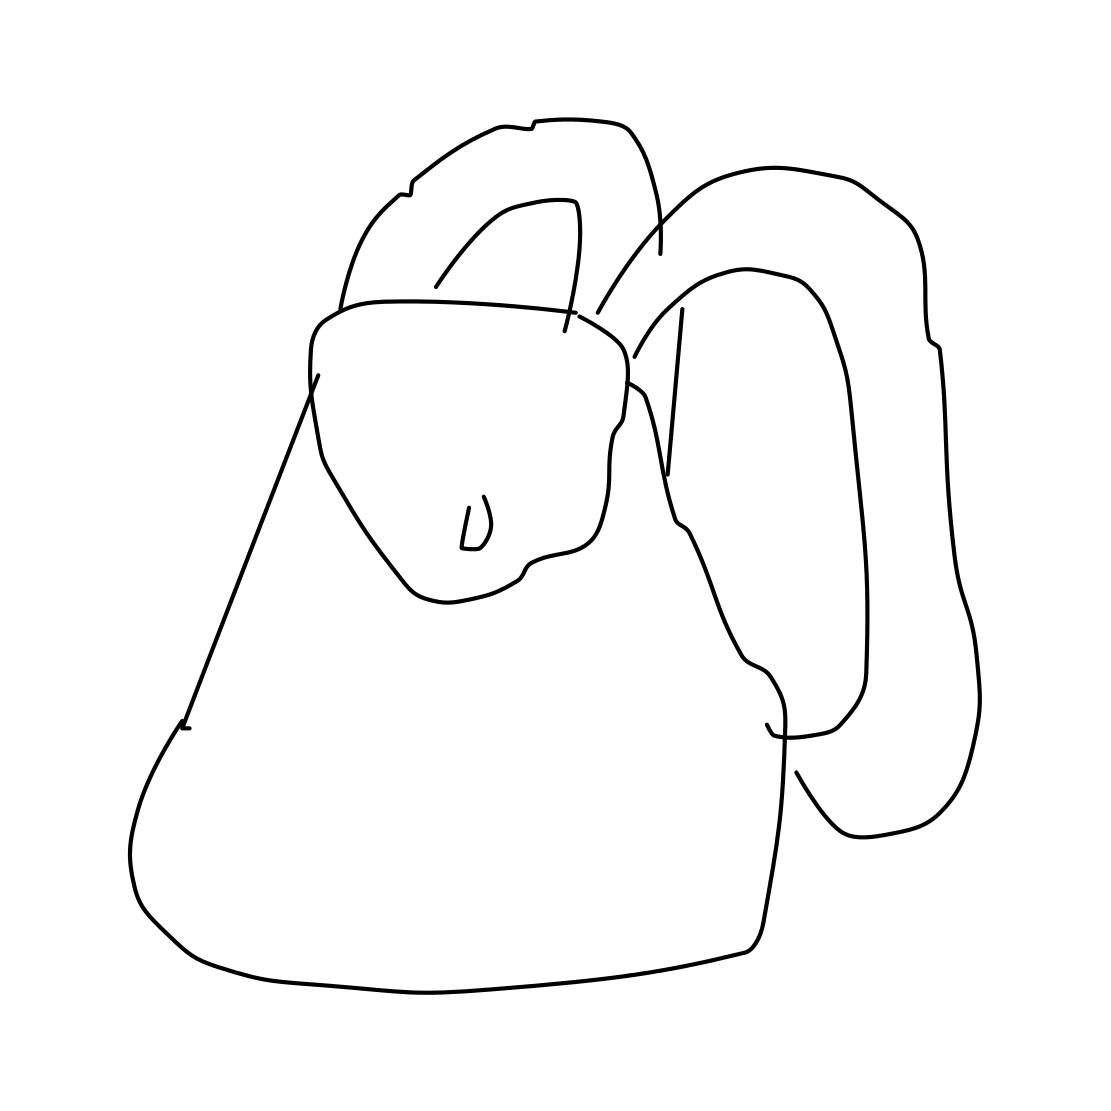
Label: backpack